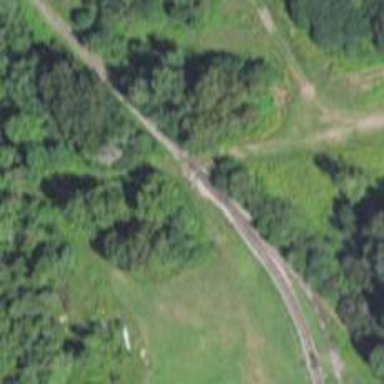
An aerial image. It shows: Preserved railway line with rails.